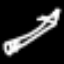
Label: pencil